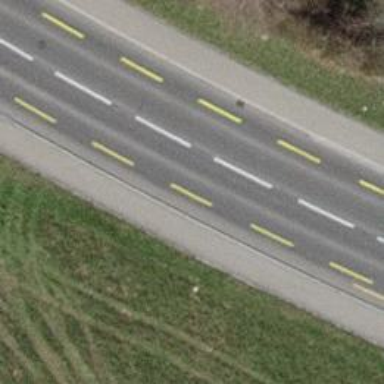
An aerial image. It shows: Primary highway with asphalt surface. It has sidewalks on both sides and soft cycle lane.